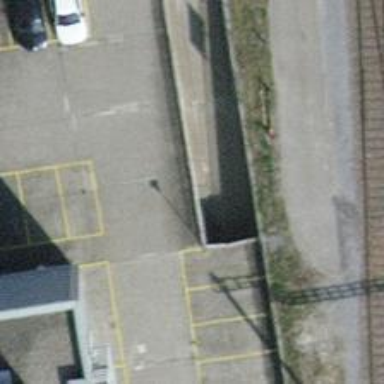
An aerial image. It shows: Parking entrance.